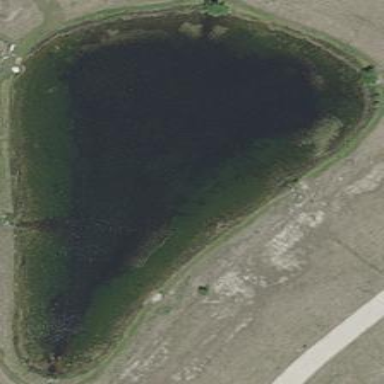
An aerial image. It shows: Picturesque pond located within basin area.